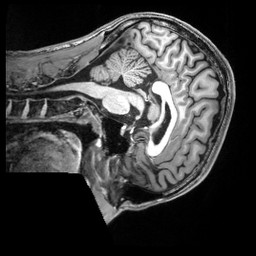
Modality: T1w
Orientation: sagittal
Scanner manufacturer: siemens
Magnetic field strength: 3 T
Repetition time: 2.5 s
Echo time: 0.00343 s